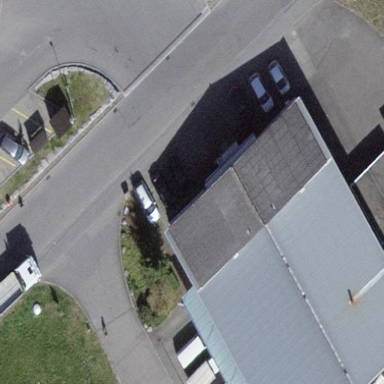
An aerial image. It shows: Industrial building.